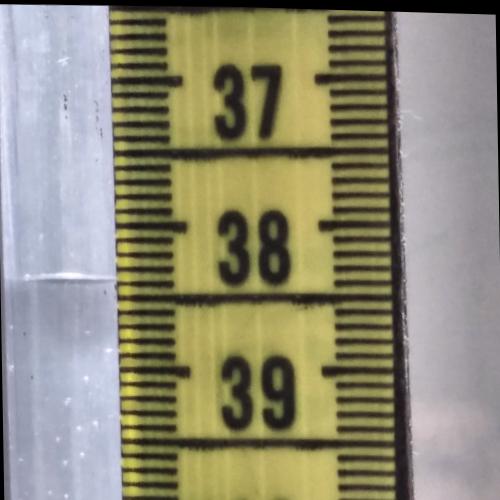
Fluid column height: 38.4 cm